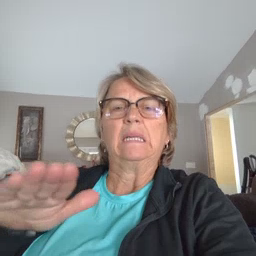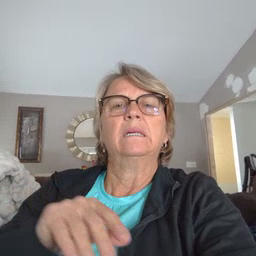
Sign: clean